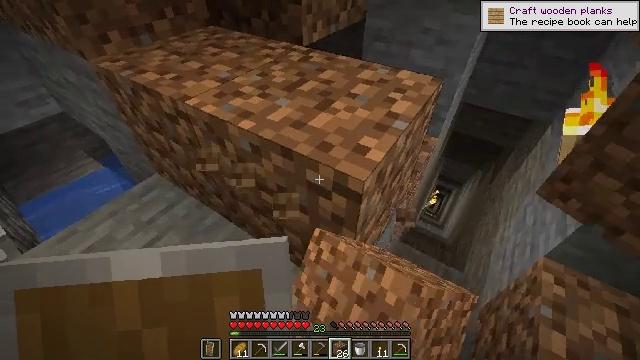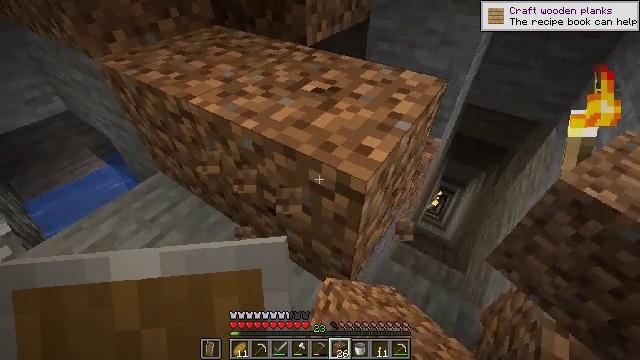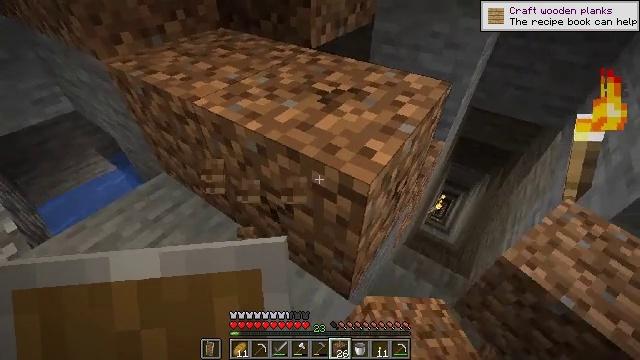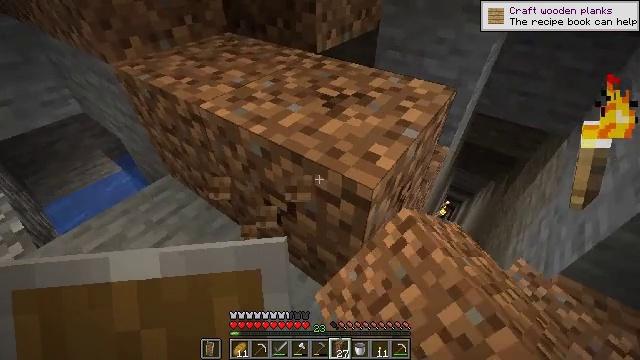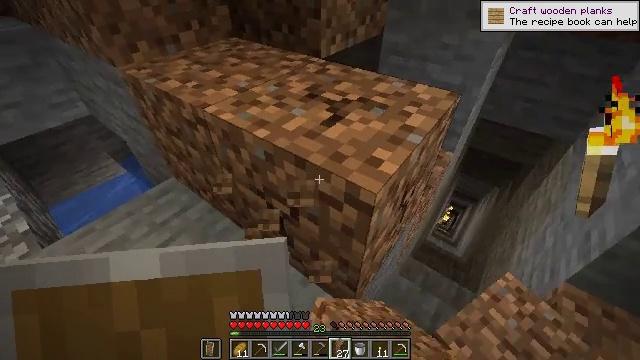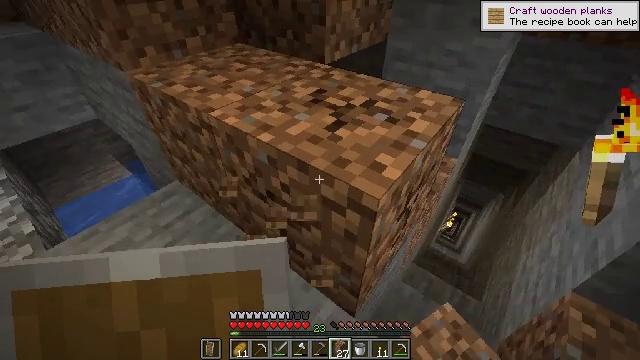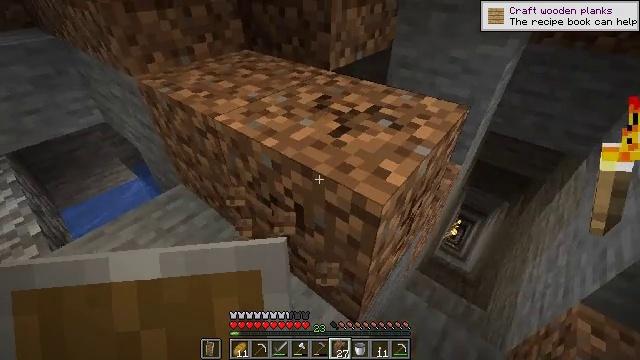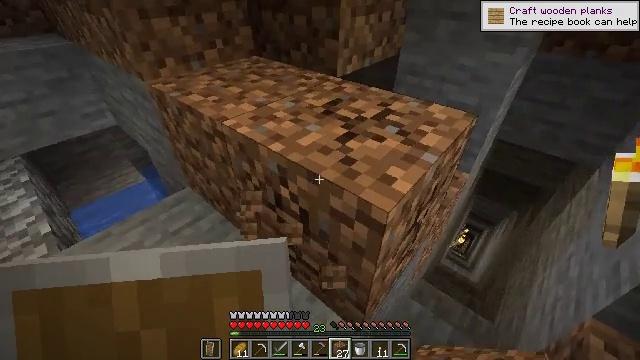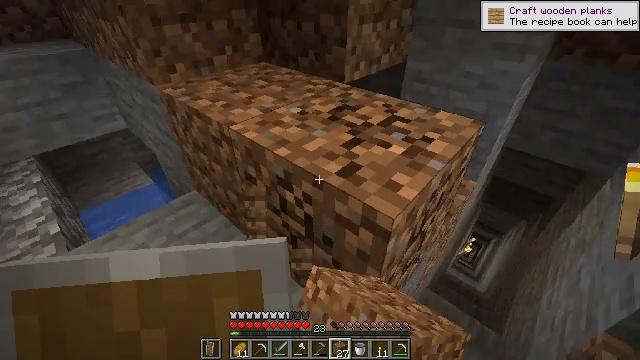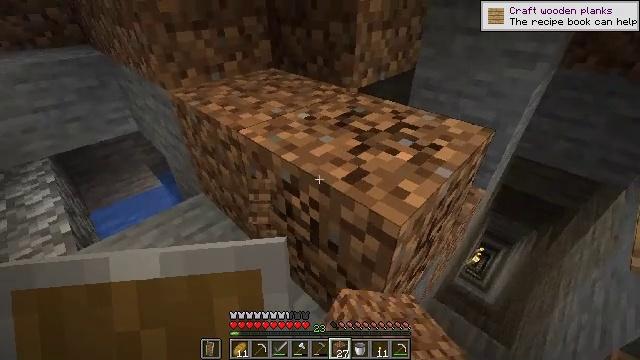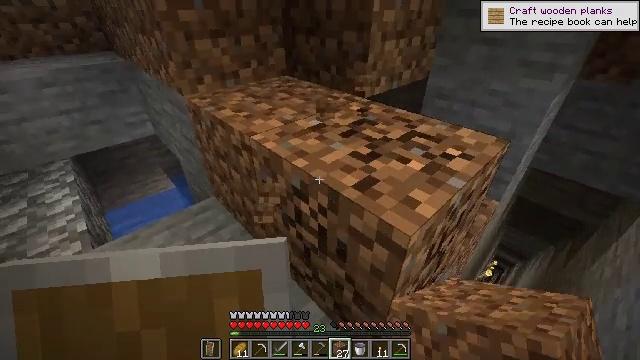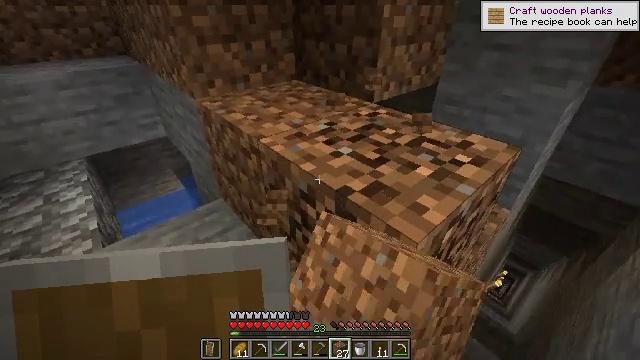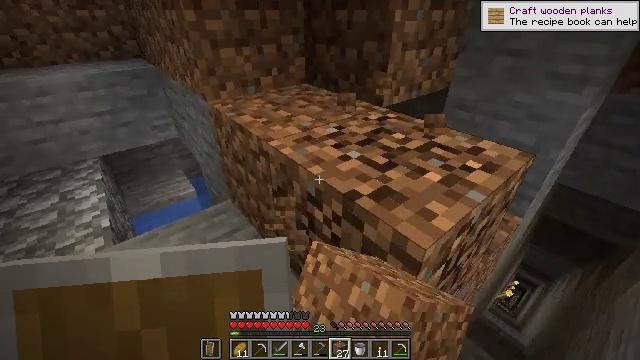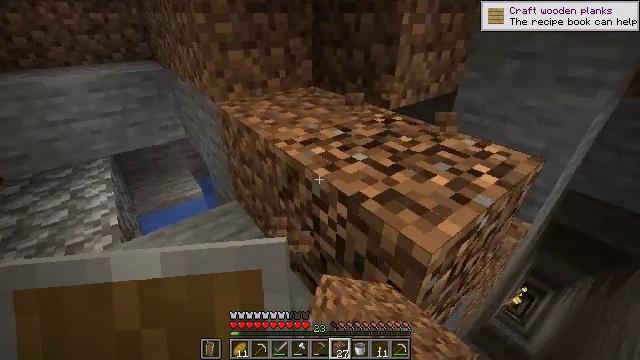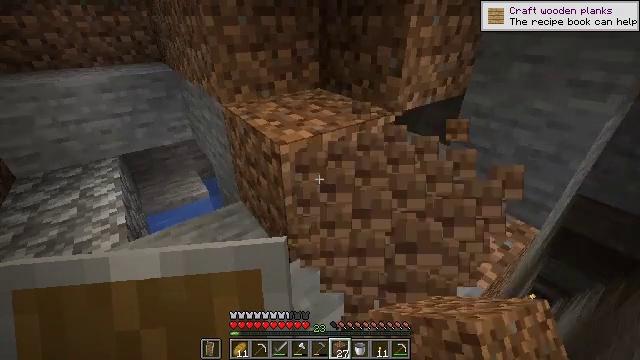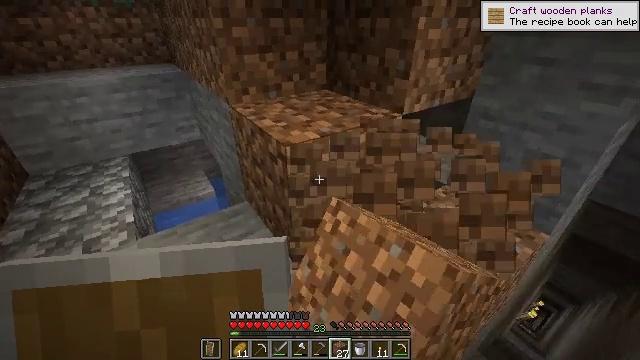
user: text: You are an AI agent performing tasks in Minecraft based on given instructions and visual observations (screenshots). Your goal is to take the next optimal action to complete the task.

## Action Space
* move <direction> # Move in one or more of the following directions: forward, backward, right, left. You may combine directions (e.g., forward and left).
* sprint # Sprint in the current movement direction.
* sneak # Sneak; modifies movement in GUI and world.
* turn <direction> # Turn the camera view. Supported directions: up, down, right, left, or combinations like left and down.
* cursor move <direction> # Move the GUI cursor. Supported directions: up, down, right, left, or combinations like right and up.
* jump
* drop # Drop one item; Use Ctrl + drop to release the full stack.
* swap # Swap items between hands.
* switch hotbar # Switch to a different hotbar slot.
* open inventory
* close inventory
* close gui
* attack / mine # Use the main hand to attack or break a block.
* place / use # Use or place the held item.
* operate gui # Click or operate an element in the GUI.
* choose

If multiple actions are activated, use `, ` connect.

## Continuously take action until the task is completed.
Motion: motion action
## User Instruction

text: Collect dirt by holding left button.
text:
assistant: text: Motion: attack / mine
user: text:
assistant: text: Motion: attack / mine
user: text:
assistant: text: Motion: turn left, attack / mine
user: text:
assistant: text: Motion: attack / mine
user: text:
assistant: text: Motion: turn up, attack / mine
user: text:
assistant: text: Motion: turn left and up, attack / mine
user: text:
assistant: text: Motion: turn left and up, attack / mine
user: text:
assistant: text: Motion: turn left and up, attack / mine
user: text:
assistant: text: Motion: turn left and up, attack / mine
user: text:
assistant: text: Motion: turn left and up, attack / mine
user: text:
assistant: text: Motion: turn left, attack / mine
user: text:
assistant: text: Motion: turn left, attack / mine
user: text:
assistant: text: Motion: turn left, attack / mine
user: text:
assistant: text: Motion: turn left, attack / mine
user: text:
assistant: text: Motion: turn left, attack / mine
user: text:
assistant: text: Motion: turn left, attack / mine
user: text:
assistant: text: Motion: turn left, attack / mine
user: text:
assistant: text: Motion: attack / mine
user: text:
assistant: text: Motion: attack / mine
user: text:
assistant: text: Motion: attack / mine
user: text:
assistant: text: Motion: attack / mine
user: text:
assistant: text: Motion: attack / mine
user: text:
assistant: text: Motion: attack / mine
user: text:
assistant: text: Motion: attack / mine
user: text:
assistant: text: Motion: attack / mine
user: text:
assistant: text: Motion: attack / mine
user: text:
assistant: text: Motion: attack / mine
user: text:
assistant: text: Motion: attack / mine
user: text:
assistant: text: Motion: attack / mine
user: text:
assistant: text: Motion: attack / mine